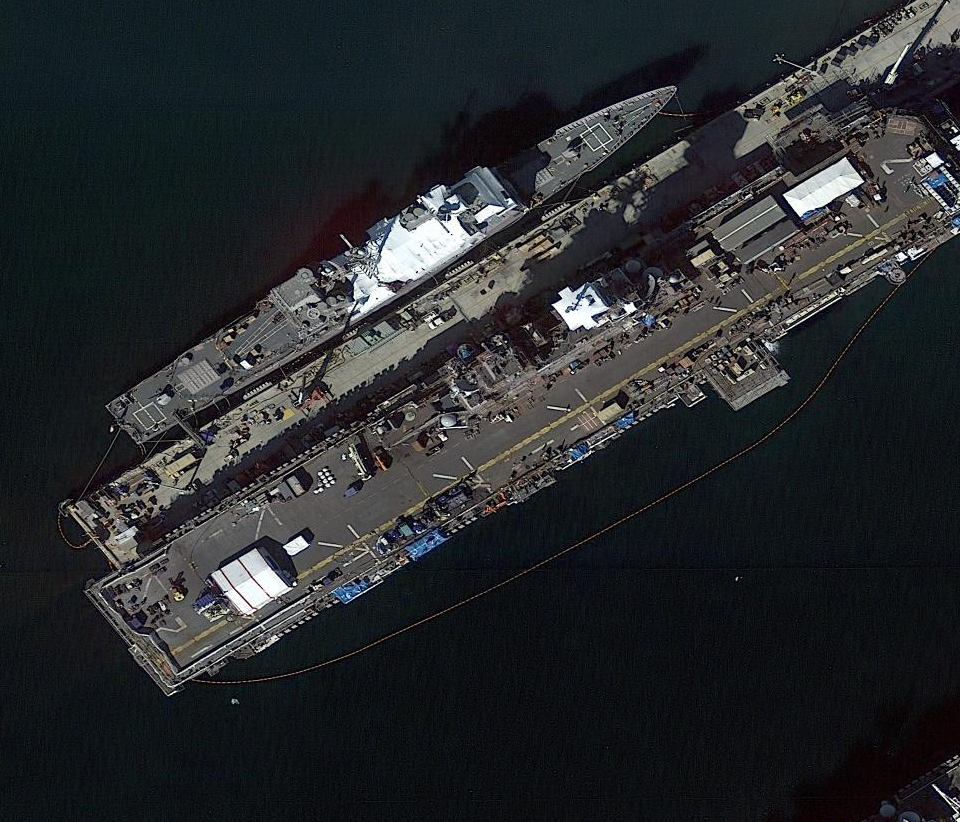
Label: assault